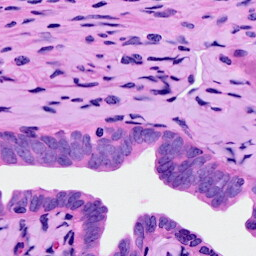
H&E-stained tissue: Ovarian